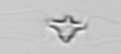
Label: Chaetoceros_didymus